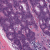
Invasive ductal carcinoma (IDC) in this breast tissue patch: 1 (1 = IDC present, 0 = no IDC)